Question: i saw this picture over social network

put into equation that will be:
Given:
'''
A=rabit
B=Dog
C=Cat
A+C=10
A+B=20
C+B=24
'''
solve A+B+C = ?
some programming logic? what is your answer?
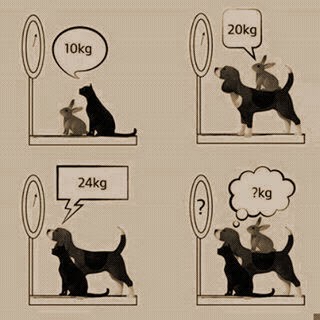
Answer: I do not see any programming logic in this, its just Math.
B + C = 24
-A-C = -20
Adding these two,
B-A = 4
Now taking the 1st equation,
A+B = 10
-A+B = 4
Adding both again
2B= 14